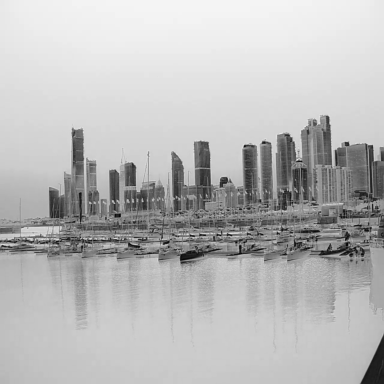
There are 14 objects shown in the infrared image, including three canoes, and 11 sailboats.